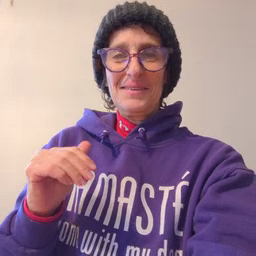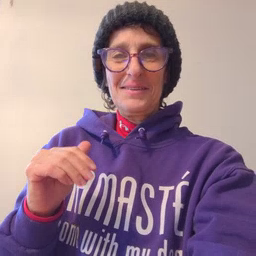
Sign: child